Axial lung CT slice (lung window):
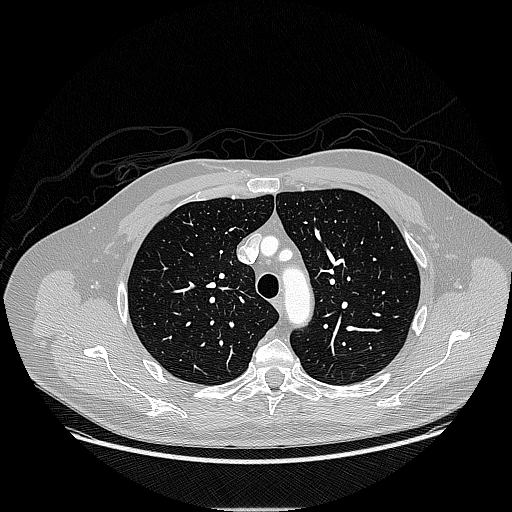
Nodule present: no